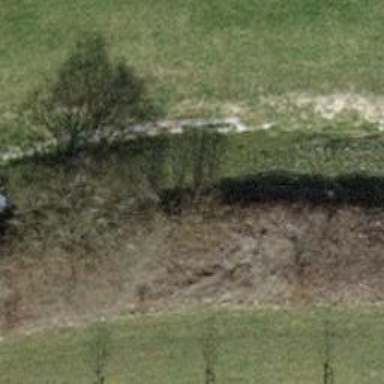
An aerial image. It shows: Hedge barrier.